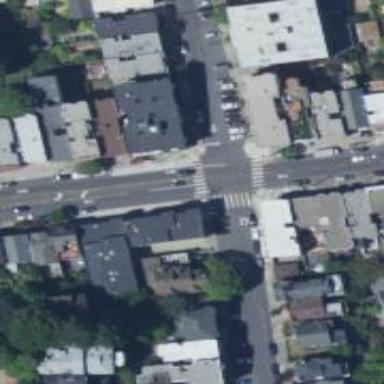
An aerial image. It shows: Marked road crossing.